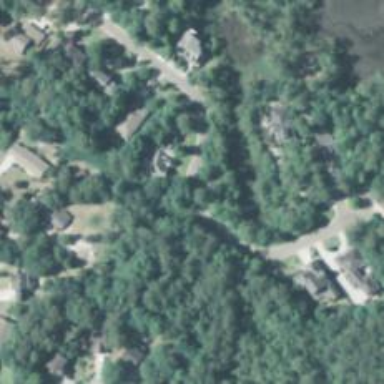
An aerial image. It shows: Residential road.